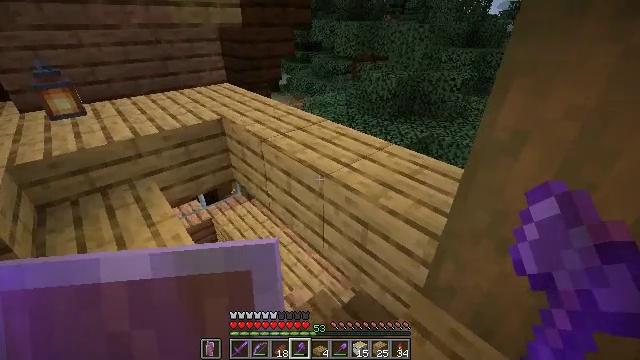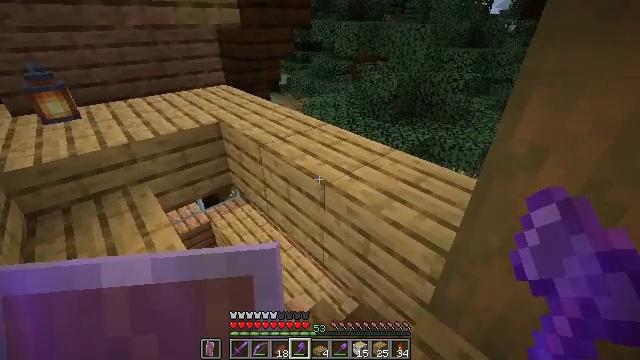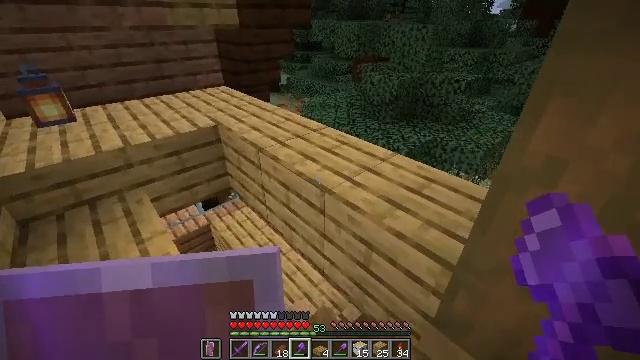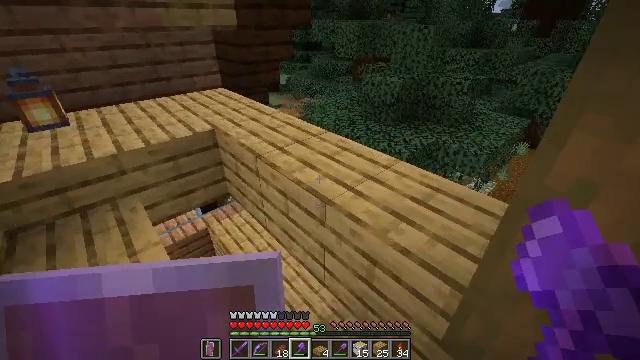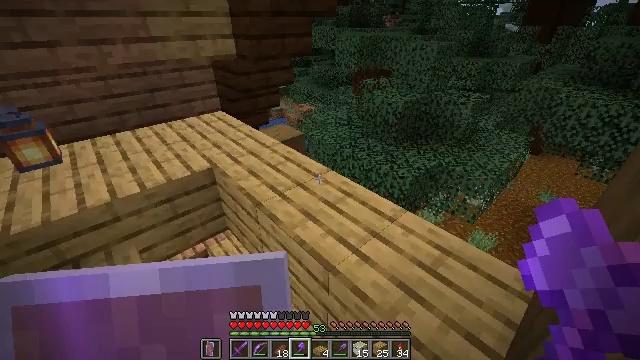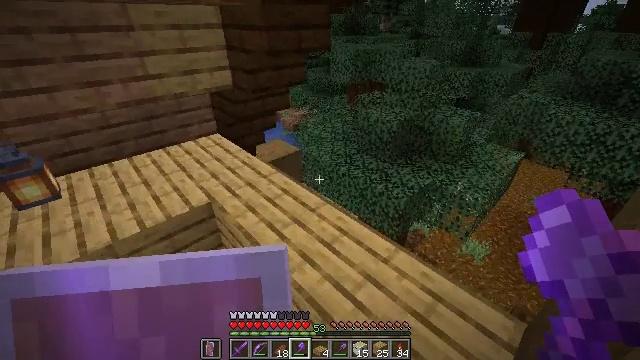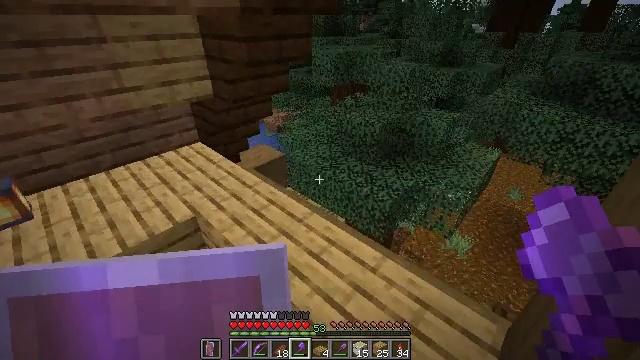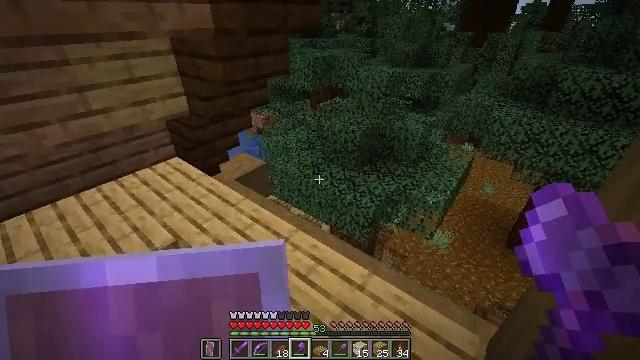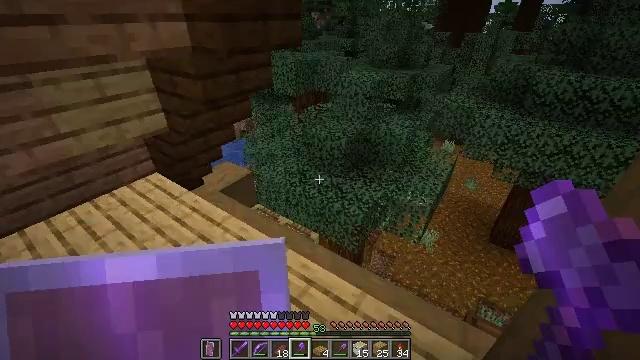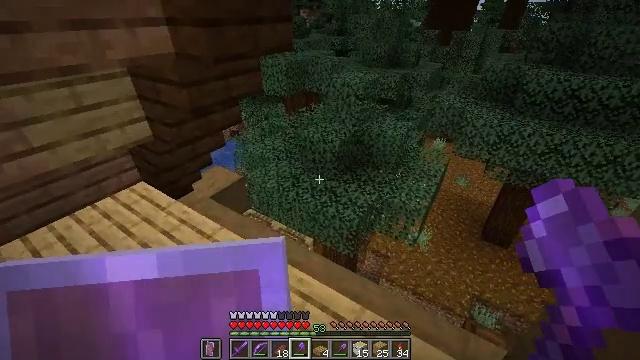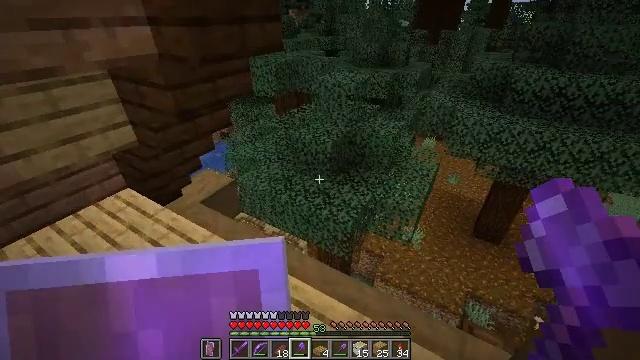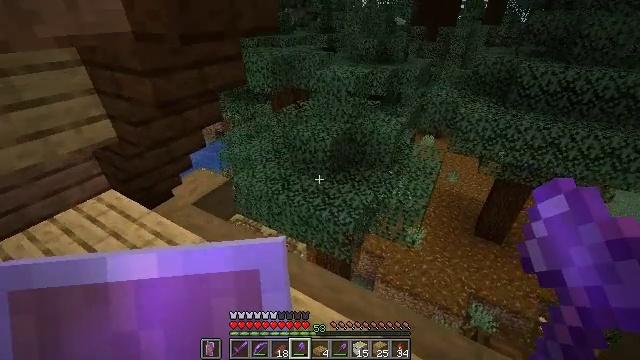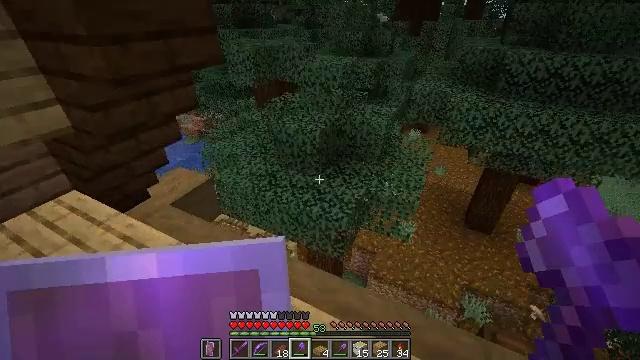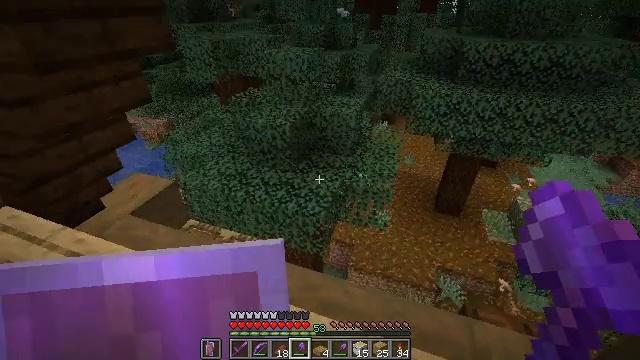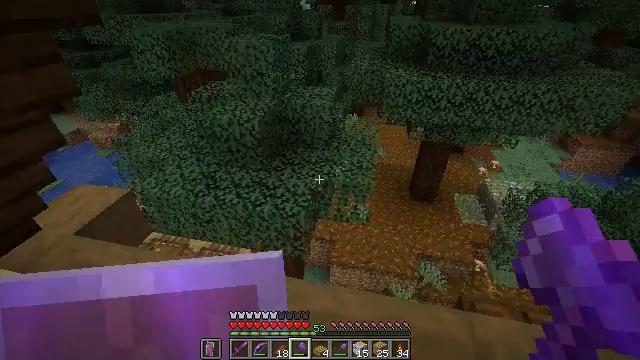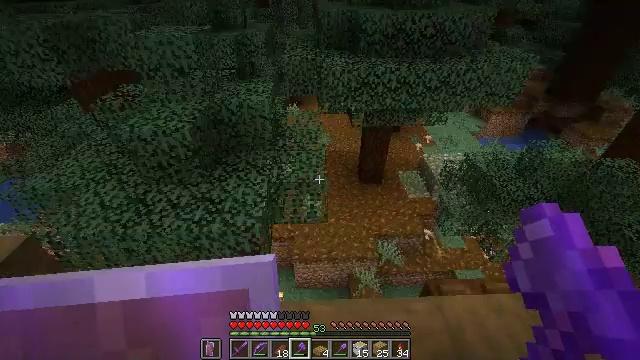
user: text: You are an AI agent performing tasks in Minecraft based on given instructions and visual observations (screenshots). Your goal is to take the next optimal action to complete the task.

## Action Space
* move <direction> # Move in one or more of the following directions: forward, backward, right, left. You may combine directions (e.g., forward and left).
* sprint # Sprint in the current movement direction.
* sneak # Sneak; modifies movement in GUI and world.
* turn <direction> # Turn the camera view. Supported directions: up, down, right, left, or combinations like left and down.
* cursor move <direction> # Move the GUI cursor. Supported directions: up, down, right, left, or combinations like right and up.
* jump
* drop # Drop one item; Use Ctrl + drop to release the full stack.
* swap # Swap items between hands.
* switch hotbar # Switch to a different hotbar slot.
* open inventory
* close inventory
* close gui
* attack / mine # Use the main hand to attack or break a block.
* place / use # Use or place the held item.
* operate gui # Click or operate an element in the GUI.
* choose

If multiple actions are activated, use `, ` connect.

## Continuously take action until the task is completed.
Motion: motion action
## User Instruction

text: Mine the oak slab from the floor.
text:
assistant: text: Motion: move forward
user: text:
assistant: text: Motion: move forward
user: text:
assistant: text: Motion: move forward
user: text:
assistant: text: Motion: move forward, jump
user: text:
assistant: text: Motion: move forward, turn right, jump
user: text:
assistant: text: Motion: move forward, turn right, jump
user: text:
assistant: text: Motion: move forward, turn right, jump
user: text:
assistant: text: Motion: move forward, turn right
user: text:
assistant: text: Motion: move forward, turn right
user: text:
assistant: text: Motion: move forward, turn right
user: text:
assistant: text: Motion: move forward
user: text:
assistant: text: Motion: move forward, turn right
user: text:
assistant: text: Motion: move forward, turn right
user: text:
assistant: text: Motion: move forward, turn right
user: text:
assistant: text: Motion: move forward, turn right and down
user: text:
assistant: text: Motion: turn right and down
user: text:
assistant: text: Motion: turn right and down
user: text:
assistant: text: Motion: turn right and down
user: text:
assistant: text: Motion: turn right and down
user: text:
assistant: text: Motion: turn right
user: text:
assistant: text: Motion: no_op
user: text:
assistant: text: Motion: no_op
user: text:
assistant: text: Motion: no_op
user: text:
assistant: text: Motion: no_op
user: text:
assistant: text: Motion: move forward, turn right
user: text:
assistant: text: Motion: move forward, turn right
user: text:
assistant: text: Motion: move forward, turn right
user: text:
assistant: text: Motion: move forward, turn right
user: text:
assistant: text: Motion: move forward
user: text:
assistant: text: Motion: move forward